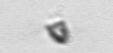
Label: Pyramimonas